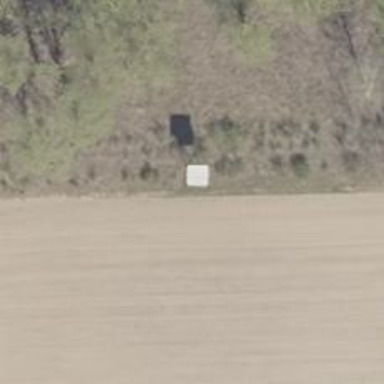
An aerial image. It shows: Hunting stand.